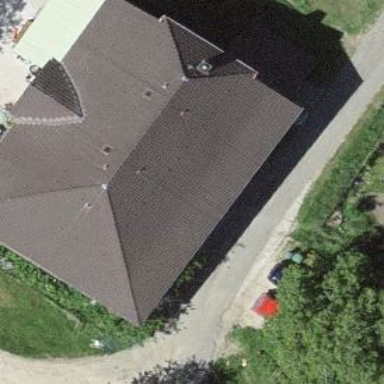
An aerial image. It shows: Farm building.